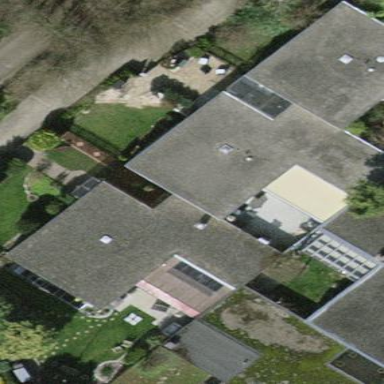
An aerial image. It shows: Terrace building.